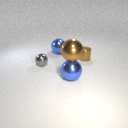
small brown metal cylinder behind large blue metal sphere